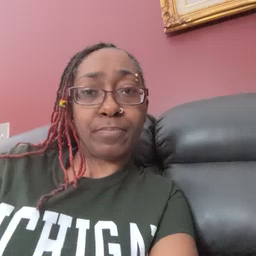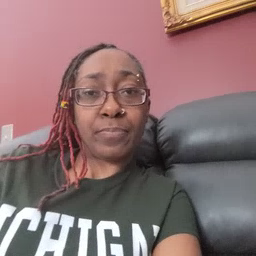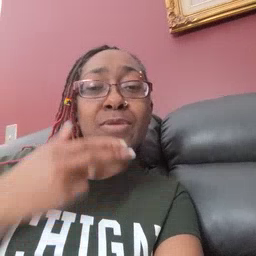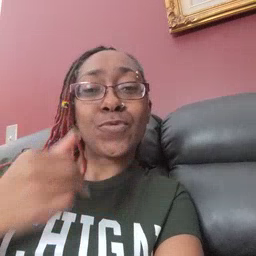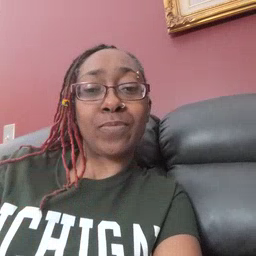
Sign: cute